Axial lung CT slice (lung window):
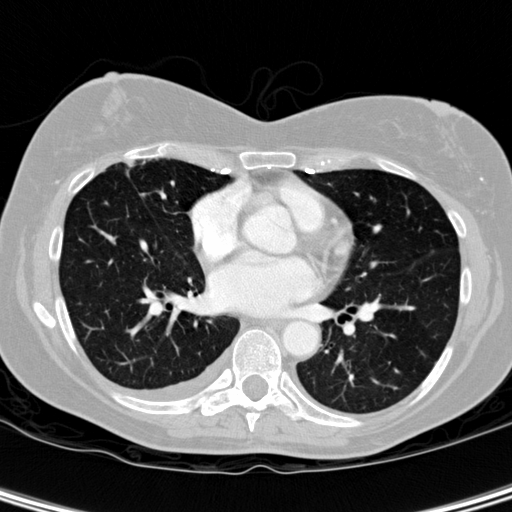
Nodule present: no